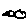
Label: bird